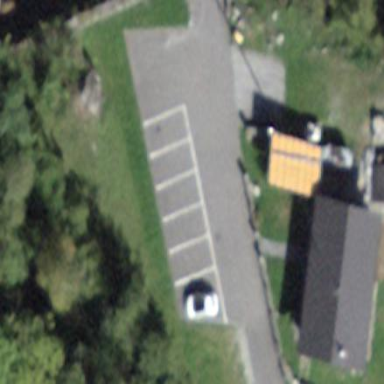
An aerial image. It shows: Asphalt street-side parking area.